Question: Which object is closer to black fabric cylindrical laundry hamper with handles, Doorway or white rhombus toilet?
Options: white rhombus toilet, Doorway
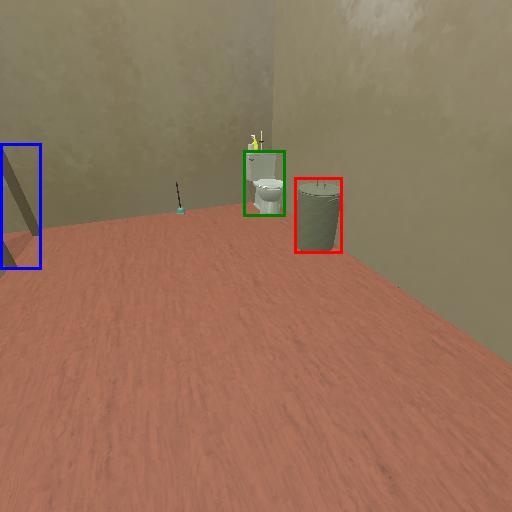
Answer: white rhombus toilet